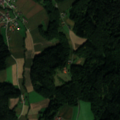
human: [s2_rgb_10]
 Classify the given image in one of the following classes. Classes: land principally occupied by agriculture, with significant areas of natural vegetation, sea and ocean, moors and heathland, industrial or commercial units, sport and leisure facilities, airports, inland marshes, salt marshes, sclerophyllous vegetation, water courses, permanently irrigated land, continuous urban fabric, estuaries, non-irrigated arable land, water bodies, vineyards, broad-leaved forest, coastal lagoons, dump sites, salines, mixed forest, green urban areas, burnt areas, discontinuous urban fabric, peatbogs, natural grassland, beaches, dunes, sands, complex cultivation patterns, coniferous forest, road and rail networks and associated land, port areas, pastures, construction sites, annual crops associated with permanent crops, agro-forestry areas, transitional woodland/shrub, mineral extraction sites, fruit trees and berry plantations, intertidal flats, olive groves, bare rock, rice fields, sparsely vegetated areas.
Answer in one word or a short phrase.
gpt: non-irrigated arable land, complex cultivation patterns, land principally occupied by agriculture, with significant areas of natural vegetation, broad-leaved forest